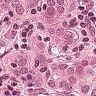
Metastatic tissue present: yes